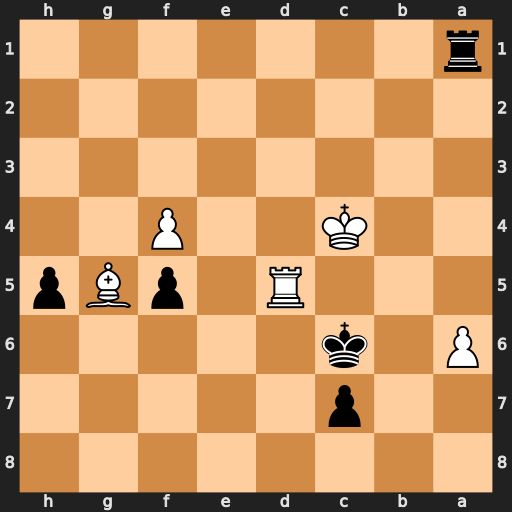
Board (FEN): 8/2p5/P1k5/3R1pBp/2K2P2/8/8/r7
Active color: b
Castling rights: -
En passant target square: -
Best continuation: Rc1+ Kd4 Rd1+